Question: Hey. I have a maps application that uses google maps. I get the bounds off the map, and then I do some clustering markers on that grounds, but to be able to have the clusters stay at the same place, I'd like to know how to make the boundaries that I pass snap into the tilegrid that google uses. The quadtree algorithm they use for their map essentially what I'm asking for is
how do I get the bounds for the tiles that the viewport is in. I've tried to illustrate it :)

If I do the cluster calc on the tile bounds and not the viewport, when I split it up in a grid, the clusters will stay in the same place, because the grid will be absolute at each zoom level.
Also this allows for better query caching, as the queries will be a lot similar when the bounds have to "snap in" to the tiles, AND the user will be able to pan with markers in proximity being displayed already.
I'm starting over...
I've got this
'''
function TileMyBounds($sx, $sy, $nx, $ny, $zoom)
{
function TileMyBounds($sx, $sy, $nx, $ny, $zoom)
{
list($nmx,$nmy) = $this->LatLonToMeters($ny/<PHONE>, $nx/<PHONE>);
list($ntx, $nty) = $this->MetersToTile($nmx, $nmy, $zoom);
$nbounds = $this->TileLatLonBounds($ntx, $nty, $zoom);
list($smx,$smy) = $this->LatLonToMeters($sy/<PHONE>, $sx/<PHONE>);
list($stx, $sty) = $this->MetersToTile($smx, $smy, $zoom);
$sbounds = $this->TileLatLonBounds($stx, $sty, $zoom);
$step = ($sbounds[3]-$sbounds[1])*<PHONE>;
return array($sbounds[0]*<PHONE>, $sbounds[1]*<PHONE>, $nbounds[2]*<PHONE>, $nbounds[3]*<PHONE>, $step);
}
'''
and the function where I use it looks like this:
'''
function clusterGrid($zoom,$nelt,$nelg,$swlt,$swlg)
{
$singlemarkers = array();
$clusters = array();
list($swlg, $swlt, $nelg, $nelt, $step) = $this->TileMyBounds($swlg, $swlt, $nelg, $nelt, $zoom);
$calcbounds = $this->TileMyBounds($swlg, $swlt, $nelg, $nelt, $zoom);
$queryconcat = "";
$length_lng = ceil(($nelg-$swlg)/$step);
$length_lat = ceil(($nelt-$swlt)/$step);
$orgnelg = $nelg;
$orgswlt = $swlt;
for($i=0;$i < $length_lng + 1; $i++) {
$nelg -= $step;
$temp_swlt = $swlt;
for($j=0; $j < $length_lat + 1; $j++) {
$temp_swlt += $step;
if($nelg > $orgnelg) continue;
if($temp_swlt > $nelt) continue;
if($nelg < $swlg) continue;
if($temp_swlt < $orgswlt) continue;
$q = $this->db->select('
COUNT(*) AS CO,
(MAX(lat)+MIN(lat))/2 AS lat,
(MAX(lng)+MIN(lng))/2 AS lng')
->where(''lat' BETWEEN '.$temp_swlt.' AND '.($temp_swlt+$step).' AND
'lng' BETWEEN '.($nelg-$step).' AND '.$nelg)
->get('markers');
$queryconcat += $this->db->last_query();
$result = $q->row_array();
if($result['CO'] == 0) {
continue;
}
$clusters[] = array('lat' => ($result['lat']), 'lng' => ($result['lng']), 'size' => $result['CO']);
}
}
return array('singlemarkers' => '', 'clustermarkers' => $clusters, 'bounds' => $calcbounds, 'lengths' => array($length_lng, $length_lat));
}
'''
The tiles are somewhat precise, yet not entirely, so when panning around, the clusters can "move around" a little. Due to the fact that the '$step = ($sbounds[3]-$sbounds[1])*<PHONE>;' calculation is not always the same at each zoom level, as I would've expected because I would think that a tile would have the same width and length in lat and lon as any other tile at the same zoom level.
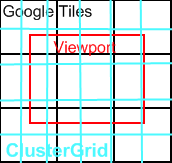
Answer: > But something's not quite right. Can anyone tell why I'm not getting the viewport coordinates when I pass in swlg,swlat,nelg,nelat and the zoom level
You want to solve the space-filling-curve equation first with all 4 bounds coordinates.
'''
list($lng, $lat) = array ($row['lng'], $row['lat']);
list($mx, $my) = $mercator->LatLonToMeters($lat, $lng);
list($tx, $ty) = $mercator->MetersToTile($mx, $my, MAXZOOM);
list($tx, $ty) = array ($tx, ((1 << MAXZOOM) - 1) - $ty );
list($minx, $miny) = $this->PixelsToMeters( $tx*$this->tileSize, $ty*$this->tileSize, $zoom );
list($maxx, $maxy) = $this->PixelsToMeters( ($tx+1)*$this->tileSize, ($ty+1)*$this->tileSize, $zoom );
return array($minx, $miny, $maxx, $maxy);
'''
or
'''
list($lng, $lat) = array ($row['lng'], $row['lat']);
list($mx, $my) = $mercator->LatLonToMeters($lat, $lng);
list($tx, $ty) = $mercator->MetersToTile($mx, $my, MAXZOOM);
list($tx, $ty) = array ($tx, ((1 << MAXZOOM) - 1) - $ty );
$bounds = $this->TileBounds($tx, $ty, $zoom);
list($minLat, $minLon) = $this->MetersToLatLon($bounds[0], $bounds[1]);
list($maxLat, $maxLon) = $this->MetersToLatLon($bounds[2], $bounds[3]);
return array($minLat, $minLon, $maxLat, $maxLon);
'''
EDIT: Problem is solved. OP answered in private Mail: